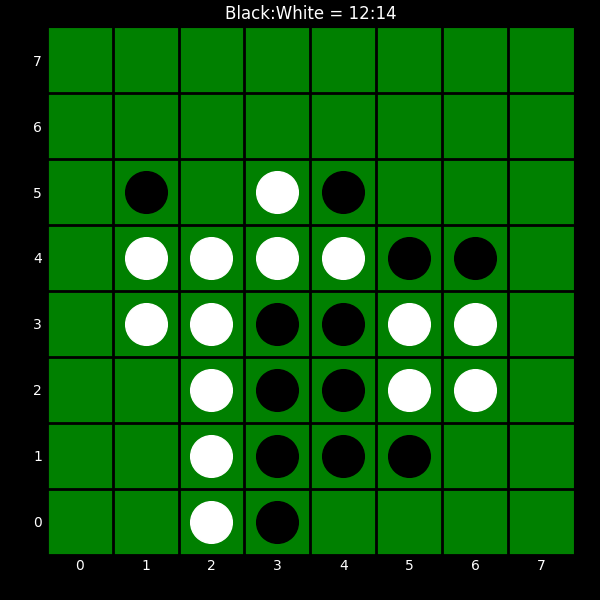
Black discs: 12
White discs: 14